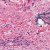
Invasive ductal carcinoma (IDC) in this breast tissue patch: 0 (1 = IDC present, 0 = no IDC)